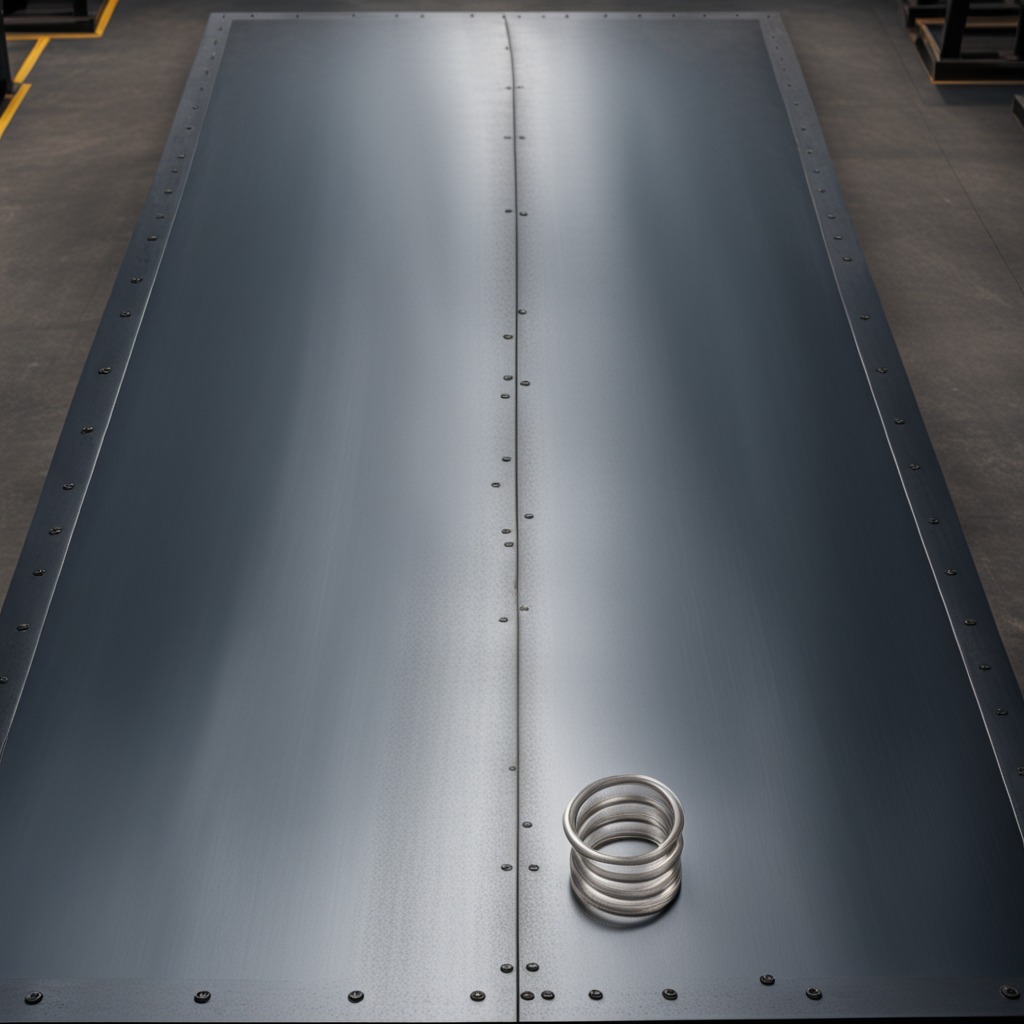
A coiled metal spring is lying on the cold steel table in a mining workshop.